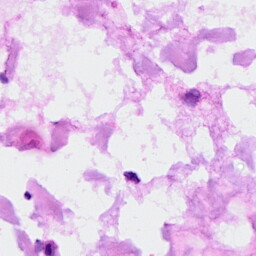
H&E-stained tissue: Ovarian